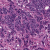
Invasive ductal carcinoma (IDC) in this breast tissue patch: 1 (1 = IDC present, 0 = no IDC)